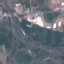
Land use / land cover class: Highway